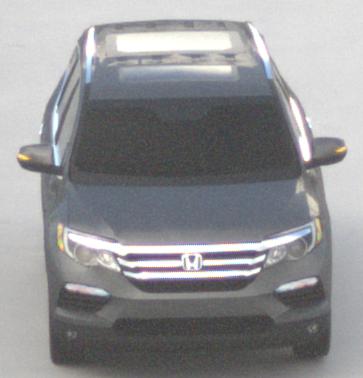
Make: Honda
Model: Pilot
Detailed model: 3
Model produced from: 2015
Model produced until: 2022
Doors: 5
Color: gray
Road condition: dry road
Daytime: morning or afternoon
Contrast: low contrast